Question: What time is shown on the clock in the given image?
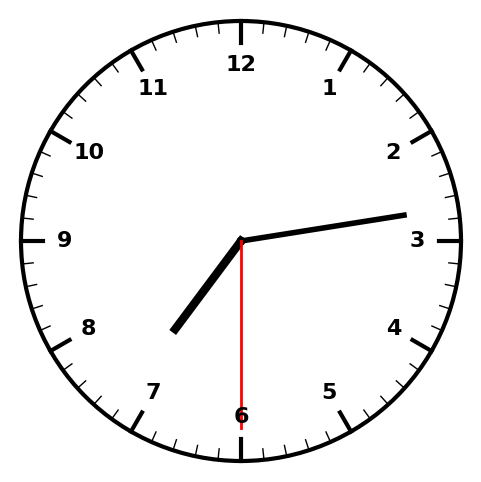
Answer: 07:13:30